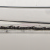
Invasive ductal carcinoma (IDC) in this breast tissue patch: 0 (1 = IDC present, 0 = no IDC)